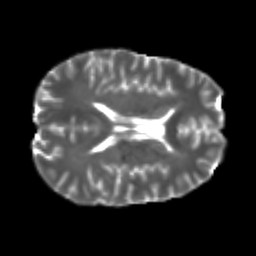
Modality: T2w
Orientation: axial
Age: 22
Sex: male
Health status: healthy
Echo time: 0.074 s